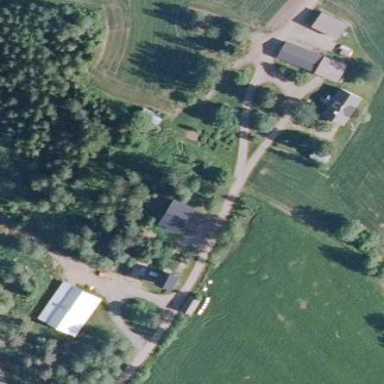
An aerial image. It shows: Farmyard area.